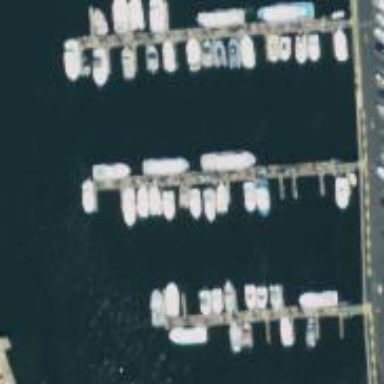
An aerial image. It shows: Man-made pier.